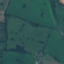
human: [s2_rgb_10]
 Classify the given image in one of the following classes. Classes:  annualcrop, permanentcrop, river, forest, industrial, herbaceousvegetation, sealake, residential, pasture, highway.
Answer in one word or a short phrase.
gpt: Pasture